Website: walmart
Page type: billing-address
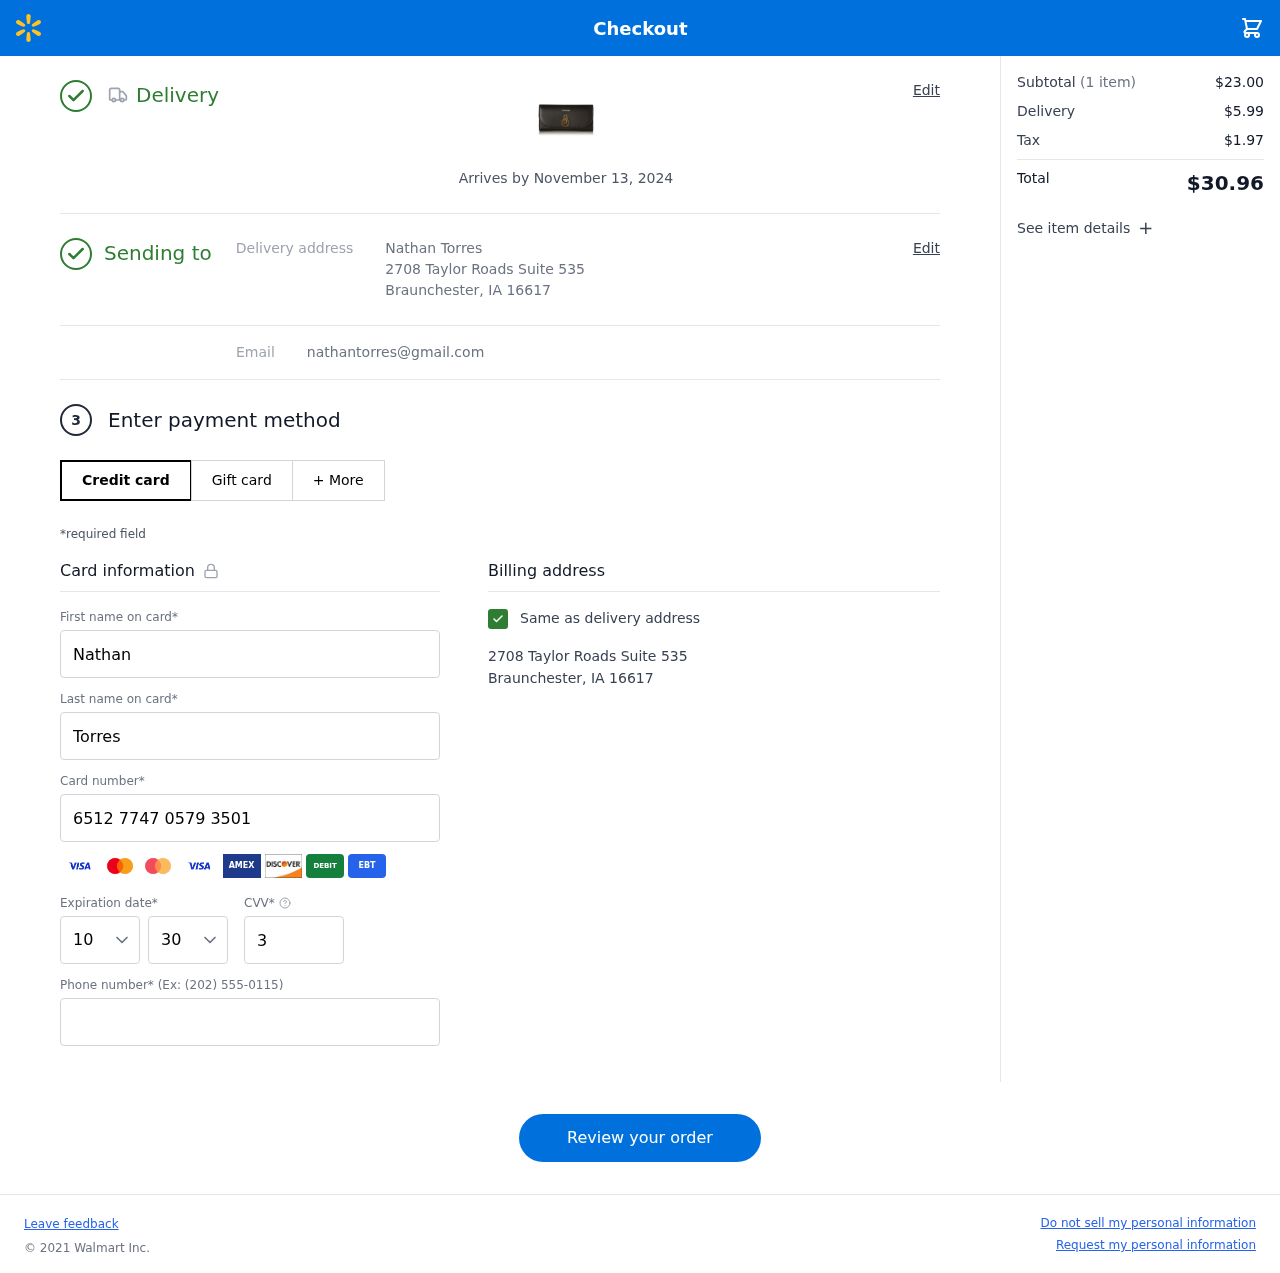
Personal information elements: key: PII_CARD_CVV
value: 346
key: PII_CARD_EXPIRY_MONTH
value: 10
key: PII_CARD_EXPIRY_YEAR
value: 30
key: PII_CARD_NUMBER
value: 6512 7747 0579 3501
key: PII_EMAIL
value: nathantorres@gmail.com
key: PII_FIRSTNAME
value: Nathan
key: PII_FULLNAME
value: Nathan Torres
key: PII_LASTNAME
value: Torres
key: PII_PHONE
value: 6664816342
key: PII_STREET
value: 2708 Taylor Roads Suite 535
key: PII_CITY_STATE_ZIP
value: Braunchester, IA 16617
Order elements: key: ORDER_DELIVERY_DATE
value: Arrives by November 13, 2024
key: ORDER_NUM_ITEMS
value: (1 item)
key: ORDER_SUBTOTAL
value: $23.00
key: ORDER_SHIPPING_COST
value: $5.99
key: ORDER_TAX
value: $1.97
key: ORDER_TOTAL
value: $30.96